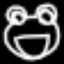
Label: frog